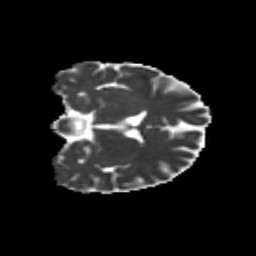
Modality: MD
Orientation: coronal
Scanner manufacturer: siemens
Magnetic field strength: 3 T
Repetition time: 9.2 s
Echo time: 0.084 s